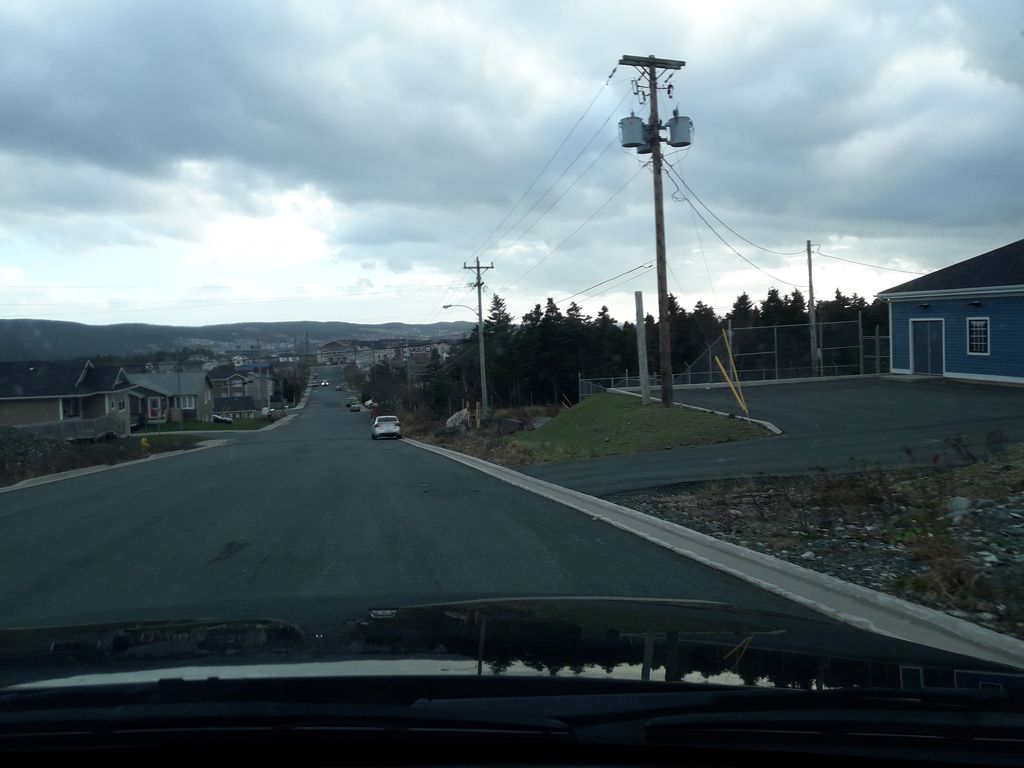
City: st_johns